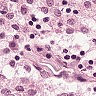
Metastatic tissue present: no